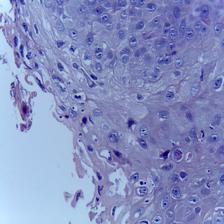
Diagnosis: OSCC